Question: You know how sometimes when you close a Finder window or document, it shrinks toward its representation in Finder. I want my application to be able to do this, too. Is there an API for this? I can't find any.

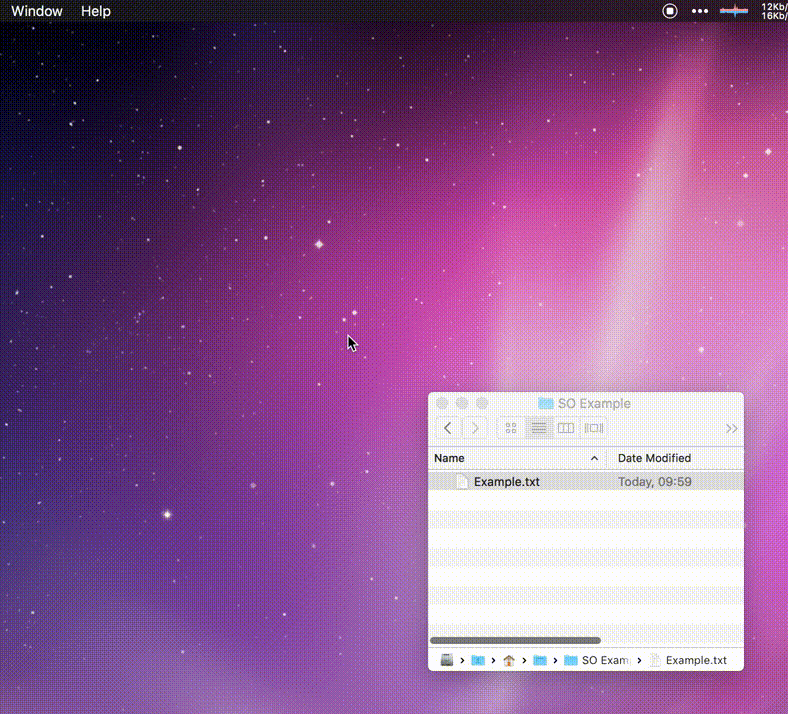
Answer: Executive summary: Use the 'NSDocument' system if you want this behavior.
Details:
It looks like you're using TextEdit in your GIF. As it happens, <URL>. So we can look and see if it does anything special to make this happen.
I couldn't find anything in the TextEdit source code. I poked around for a while and set some breakpoints but didn't find any evidence that TextEdit does this "manually".
I discovered that if you open the file using File > Open (instead of double-clicking the file in the Finder), you do get the animated closing window, even if the file is visible in the Finder.
But if you open the file using File > Open, then (without closing that window) double-click the file in the Finder, then you get the animated closing window.
So I poked around a bit more, setting breakpoints and looking at disassembler listings, and I found what I think is the important bits, in '-[NSWindow _close]'. It goes basically like this:
'''
- (void)_close {
if (!_wFlags.windowDying) { return };
if (_auxiliaryStorage->_auxWFlags.windowClosed) { return; }
void (^actuallyCloseMyself)() = ^{ ... code to actually close the window ... };
NSWindowController *controller = self.windowController;
if (![controller respondsToSelector:@selector(document)]) { goto noCloser; }
NSDocument *document = controller.document;
if (![document respondsToSelector:@selector(fileURL)]) { goto noCloser; }
QLSeamlessDocumentCloser *closer = [[NSDocumentController _seamlessDocumentCloserClass] seamlessDocumentCloserForURL:document.fileURL];
if (closer == nil) { goto noCloser; }
CGRect frame = NSRectZero;
[closer closeWindow:self contentFrame:&frame withBlock:actuallyCloseMyself];
goto done;
noCloser:
actuallyCloseMyself();
done:
_auxiliaryStorage->_auxWFlags.wantsHideOnDeactivate = YES;
}
'''
So basically, if your window is attached to an 'NSWindowController', and the controller has an 'NSDocument', then AppKit will try to set up a "seamless close" using a 'QLSeamlessDocumentCloser'. The 'QL' prefix means it's part of QuickLook (the class is in fact found in the QuickLookUI framework, which is part of the Quartz framework).
I guess what happens is, when you open a file in the Finder, the Finder tells the QuickLook system (probably the quicklookd process) where on the screen it is displaying the icon for the file. When the closer is called (in TextEdit), if QuickLook has a frame to close to, it animates the window down to that frame before actually closing the window. If you didn't open the file via the Finder, QuickLook doesn't have a frame to animate to, so it presumably just calls the 'actuallyCloseMyself' block immediately.